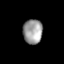
Tissue: lung
Cell type: T cells
Senescence score: 0.2227
Nuclear area (px): 469
Mean DAPI intensity: 155.497